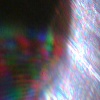
Label: sunburn